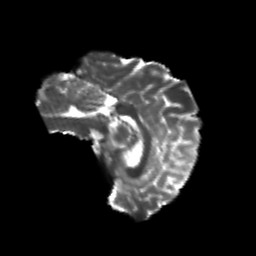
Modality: T2w
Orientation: sagittal
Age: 20
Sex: female
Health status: healthy
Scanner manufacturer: philips
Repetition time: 7.393 s
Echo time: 0.08599 s